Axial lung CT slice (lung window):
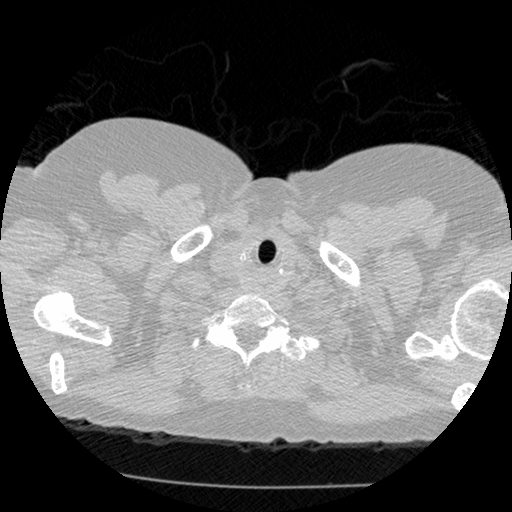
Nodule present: no